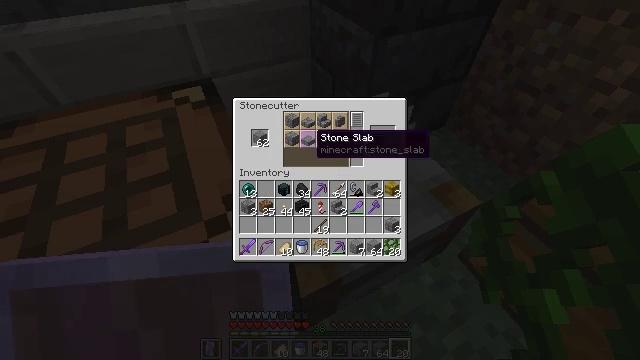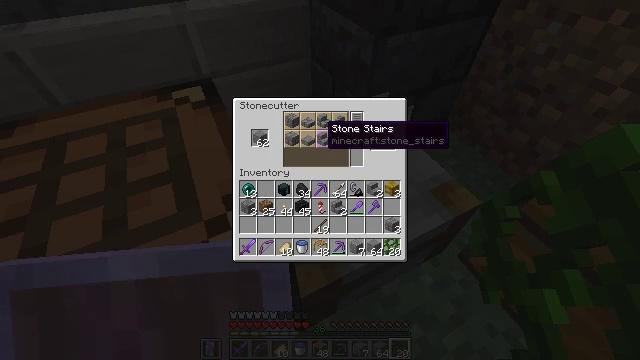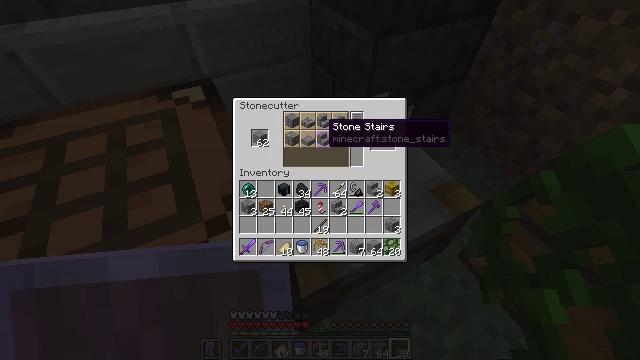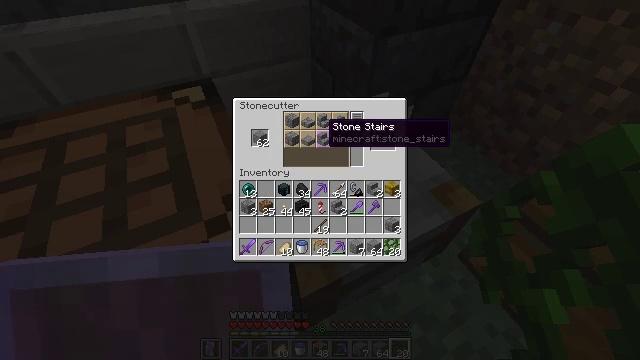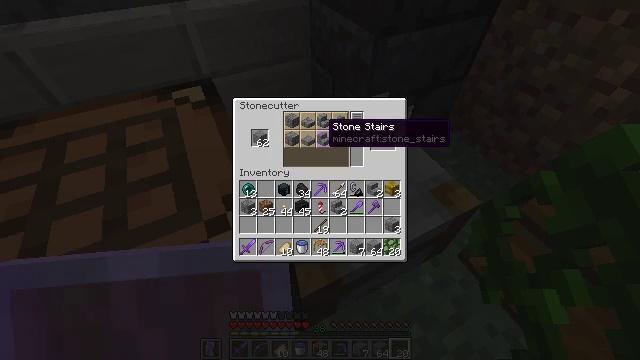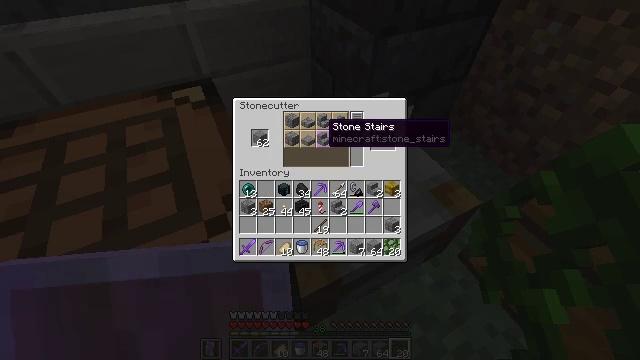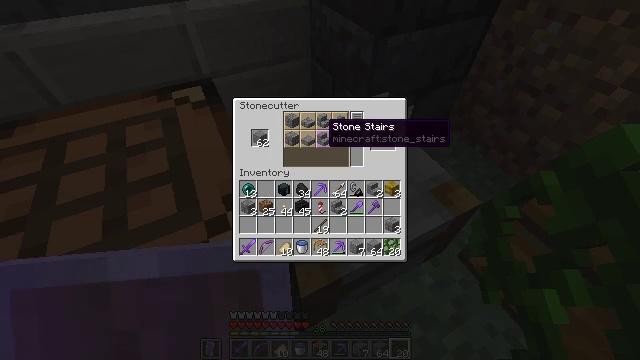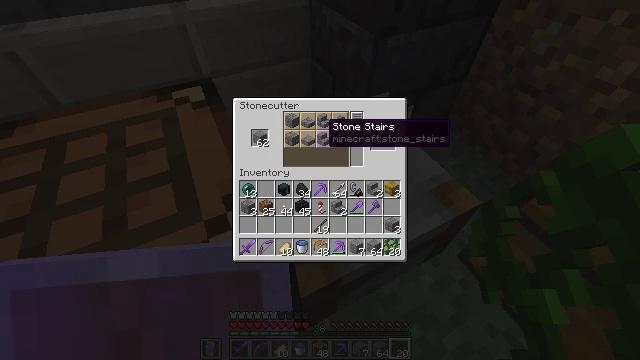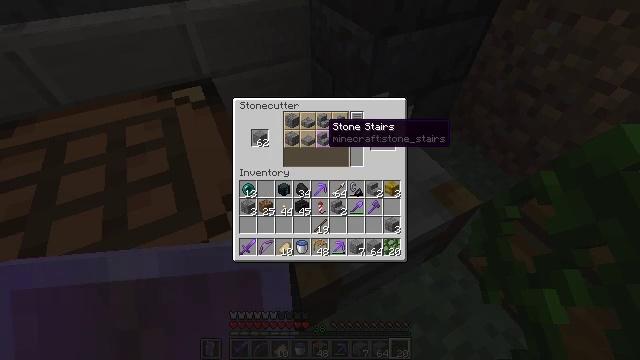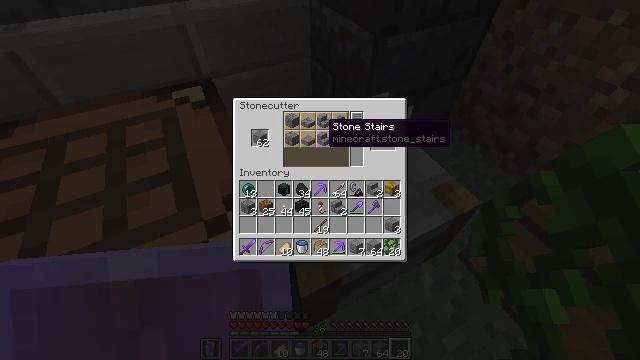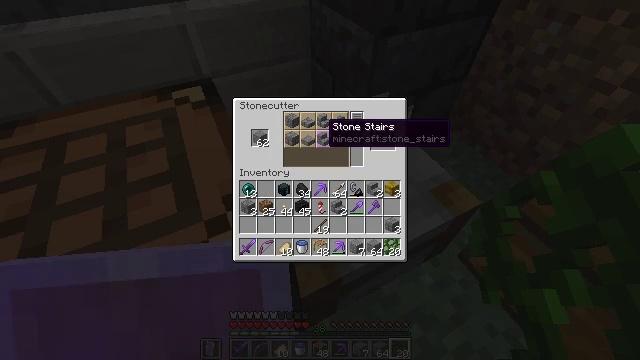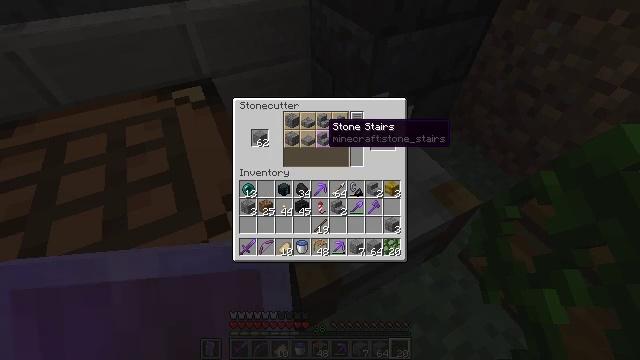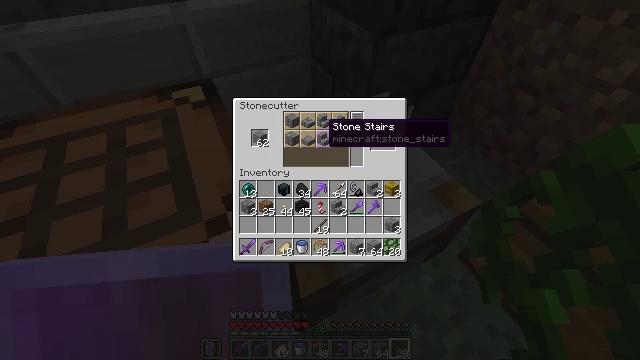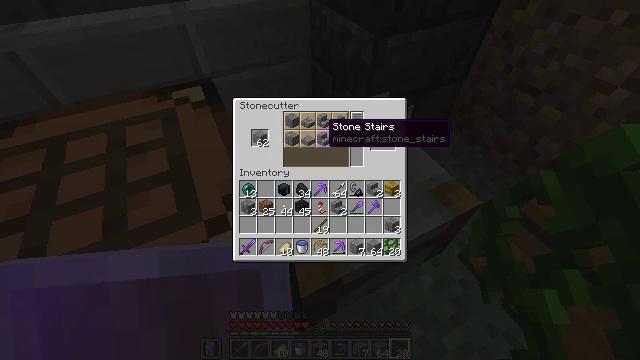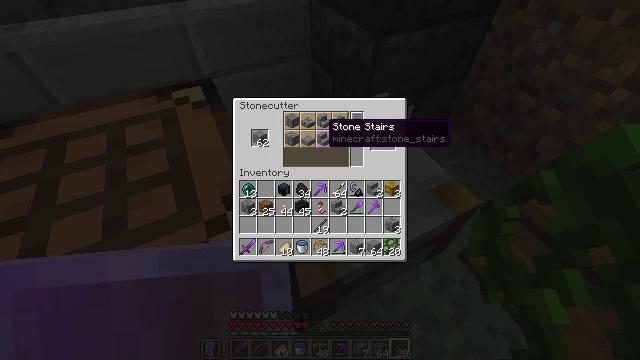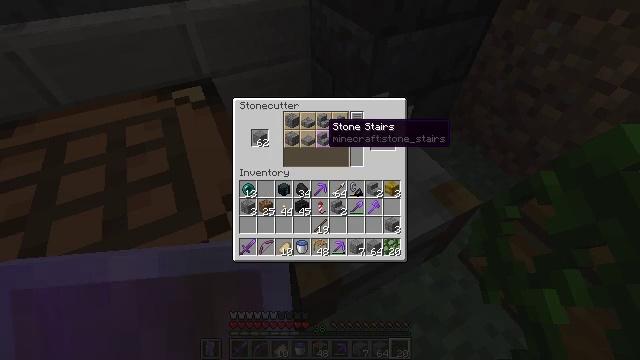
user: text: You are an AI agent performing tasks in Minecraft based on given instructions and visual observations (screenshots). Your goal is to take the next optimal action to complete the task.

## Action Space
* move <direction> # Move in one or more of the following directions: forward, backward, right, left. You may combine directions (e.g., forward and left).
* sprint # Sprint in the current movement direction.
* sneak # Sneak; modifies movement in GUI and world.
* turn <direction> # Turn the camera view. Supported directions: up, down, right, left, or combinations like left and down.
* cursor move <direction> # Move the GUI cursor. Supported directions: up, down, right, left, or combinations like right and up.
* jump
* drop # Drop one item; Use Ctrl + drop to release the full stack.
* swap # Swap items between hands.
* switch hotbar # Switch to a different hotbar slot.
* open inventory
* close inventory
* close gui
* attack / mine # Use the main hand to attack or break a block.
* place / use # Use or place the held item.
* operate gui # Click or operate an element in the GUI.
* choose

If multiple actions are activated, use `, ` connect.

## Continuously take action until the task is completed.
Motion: motion action
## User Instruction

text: Use stone bricks to craft stone brick stairs.
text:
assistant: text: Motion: turn right and up
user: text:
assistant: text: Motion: no_op
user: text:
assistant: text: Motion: no_op
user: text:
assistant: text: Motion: no_op
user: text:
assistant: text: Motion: no_op
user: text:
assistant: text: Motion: no_op
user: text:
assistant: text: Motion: no_op
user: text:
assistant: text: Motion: no_op
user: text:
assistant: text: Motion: no_op
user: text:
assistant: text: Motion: no_op
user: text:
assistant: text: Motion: no_op
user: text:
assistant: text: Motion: no_op
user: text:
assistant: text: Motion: no_op
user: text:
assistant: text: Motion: no_op
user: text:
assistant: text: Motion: no_op
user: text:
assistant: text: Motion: no_op
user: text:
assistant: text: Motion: no_op
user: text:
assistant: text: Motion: no_op
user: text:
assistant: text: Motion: no_op
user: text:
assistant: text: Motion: no_op
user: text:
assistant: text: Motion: no_op
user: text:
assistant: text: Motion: no_op
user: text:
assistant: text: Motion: no_op
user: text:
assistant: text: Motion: no_op
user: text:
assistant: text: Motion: no_op
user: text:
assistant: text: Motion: no_op
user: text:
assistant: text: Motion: turn up
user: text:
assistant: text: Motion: no_op
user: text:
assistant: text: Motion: no_op
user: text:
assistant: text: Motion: no_op